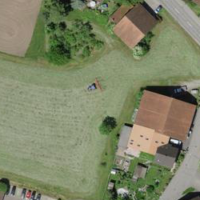
EUNIS habitat code: 55
Species observed at this site:
Cornus sanguinea